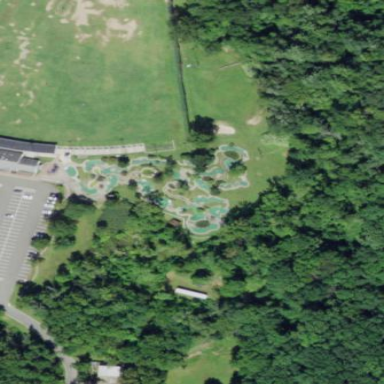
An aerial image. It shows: Miniature golf course.